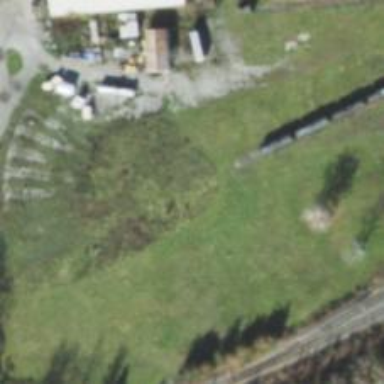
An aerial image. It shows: Railway turntable.